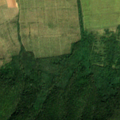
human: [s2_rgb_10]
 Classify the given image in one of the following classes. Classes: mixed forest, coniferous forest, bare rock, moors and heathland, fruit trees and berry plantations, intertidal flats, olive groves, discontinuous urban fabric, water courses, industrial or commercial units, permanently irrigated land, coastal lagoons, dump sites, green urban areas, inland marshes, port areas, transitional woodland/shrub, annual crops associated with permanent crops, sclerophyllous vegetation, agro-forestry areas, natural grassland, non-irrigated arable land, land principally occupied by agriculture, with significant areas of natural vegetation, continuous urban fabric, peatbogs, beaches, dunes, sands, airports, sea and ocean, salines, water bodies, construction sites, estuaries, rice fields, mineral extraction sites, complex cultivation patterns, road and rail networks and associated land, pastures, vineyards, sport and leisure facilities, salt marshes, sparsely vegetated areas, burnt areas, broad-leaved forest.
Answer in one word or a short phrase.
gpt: non-irrigated arable land, vineyards, broad-leaved forest, transitional woodland/shrub